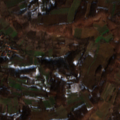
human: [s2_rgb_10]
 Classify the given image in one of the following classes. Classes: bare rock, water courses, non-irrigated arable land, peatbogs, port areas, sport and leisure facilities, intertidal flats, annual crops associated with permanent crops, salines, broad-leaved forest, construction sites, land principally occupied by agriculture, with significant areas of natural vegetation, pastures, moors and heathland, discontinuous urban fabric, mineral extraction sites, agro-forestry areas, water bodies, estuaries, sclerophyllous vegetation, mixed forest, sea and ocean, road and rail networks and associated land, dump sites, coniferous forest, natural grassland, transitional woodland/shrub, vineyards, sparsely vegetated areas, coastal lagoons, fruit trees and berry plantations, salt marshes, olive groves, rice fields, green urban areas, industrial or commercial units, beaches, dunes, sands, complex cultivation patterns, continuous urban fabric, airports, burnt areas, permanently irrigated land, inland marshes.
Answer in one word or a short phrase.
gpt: complex cultivation patterns, land principally occupied by agriculture, with significant areas of natural vegetation, broad-leaved forest